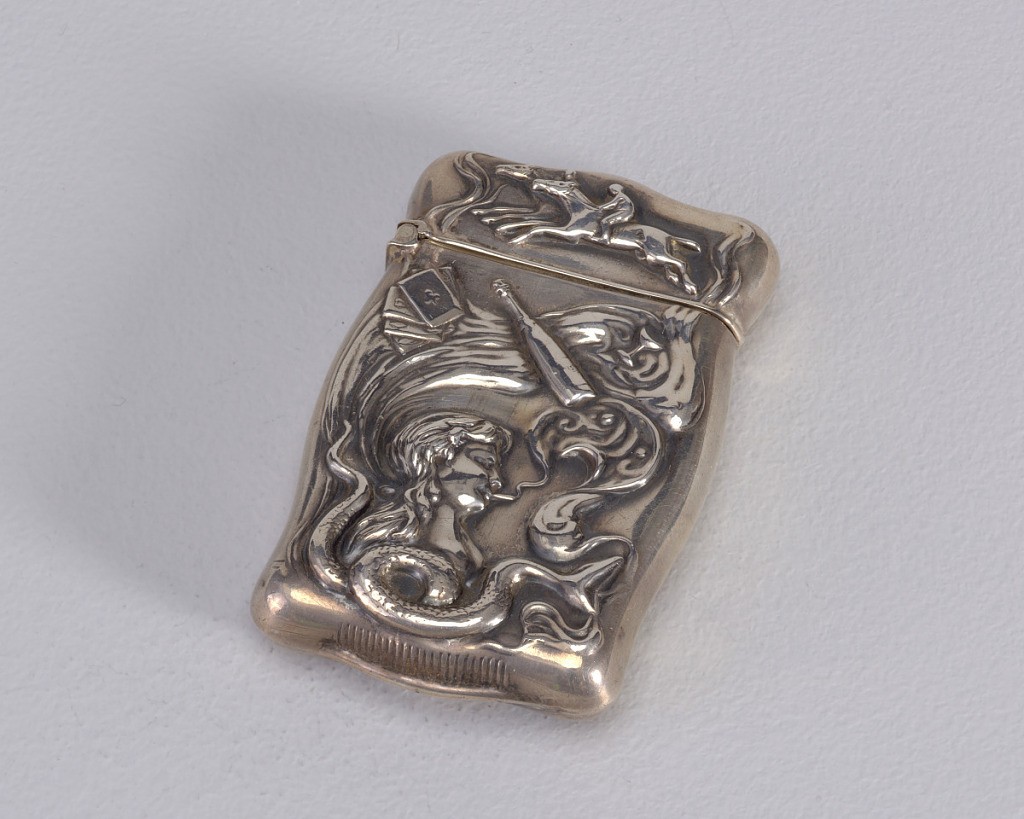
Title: Vices Theme, with Woman Smoking
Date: late 19th century
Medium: Silver
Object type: Matchsafe
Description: Oblong, with curved sides and corners, featuring raised decoration representing a variety of vices, including woman in profile smoking, the cigarette smoke extending up and around parts of the background, at bottom is long serpent, above on left are playing cards, at center champagne bottle, at right a champagne glass, on lid are 2 racing horses, identical decoration on reverse. Lid hinged on side. Striker on bottom.